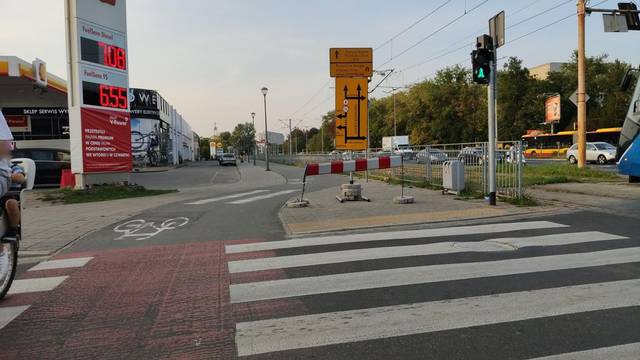
Region: Germany
Coordinates: 51.075, 17.007